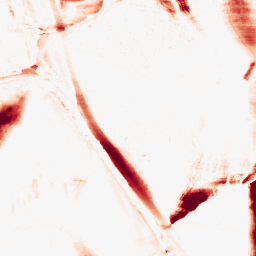
Category: morphological
Decomposition family: morphological_ellipse
Decomposition parameters: operation: opening
width: 10
height: 50
Upsampling method: lanczos
Upsampling parameters: scale: 2
Upsampling scale: 2